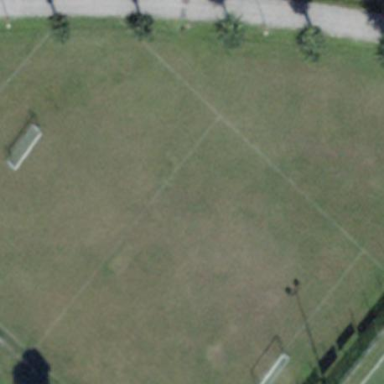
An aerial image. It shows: Soccer pitch with grass surface for leisure and sports.